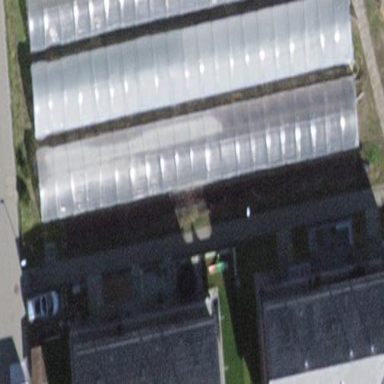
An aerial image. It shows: Greenhouse.